Question: I have a div and I need to give it an angular point. The height will vary based on its content so using pseudo content and borders like in the article below wont work.
<URL>

As this is a progressive enhancement I only need to support modern browsers.
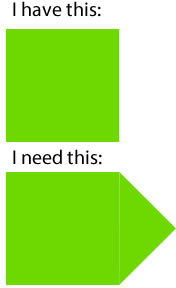
Answer: An alternate answer, using gradients and pseudo elements
'''
#one {height: 100px;}
#two {height: 200px;}
.corner {
width: 100px;
background-color: green;
margin: 10px;
position: relative;
}
.corner:after, .corner:before {
content: "";
position: absolute;
left: 100%;
width: 40px;
height: 50%;
}
.corner:before {
top: 0px;
background: linear-gradient(to top right, green 50%, transparent 51%);
}
.corner:after {
bottom: 0px;
background: linear-gradient(to bottom right, green 50%, transparent 51%);
}
'''
'''
<div id="one" class="corner"></div>
<div id="two" class="corner"></div>
'''